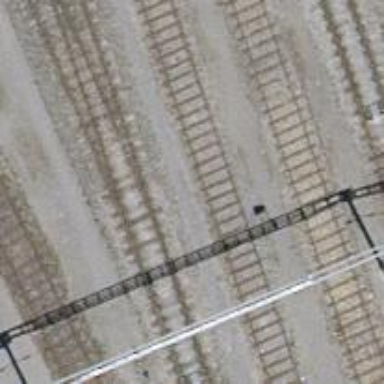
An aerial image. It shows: Railway switch.